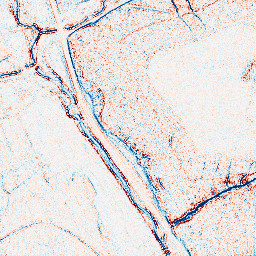
Category: edge_preserving
Decomposition family: bilateral
Decomposition parameters: d: 5
sigma_color: 100
sigma_space: 75
Upsampling method: fft_zeropad
Upsampling parameters: scale: 4
Upsampling scale: 4